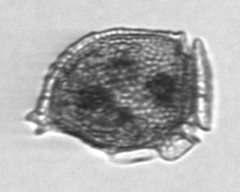
Label: Dinophysis_norvegica